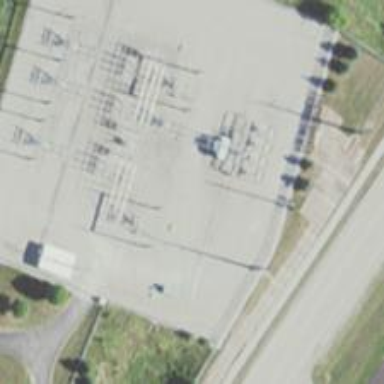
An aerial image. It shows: Power substation.